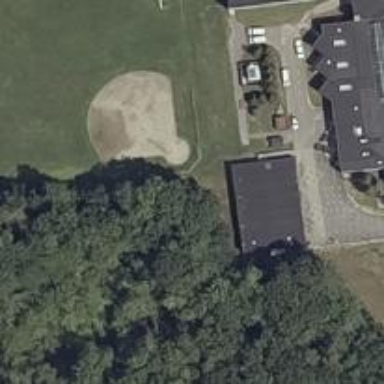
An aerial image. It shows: Grass pitch designed for baseball and softball.